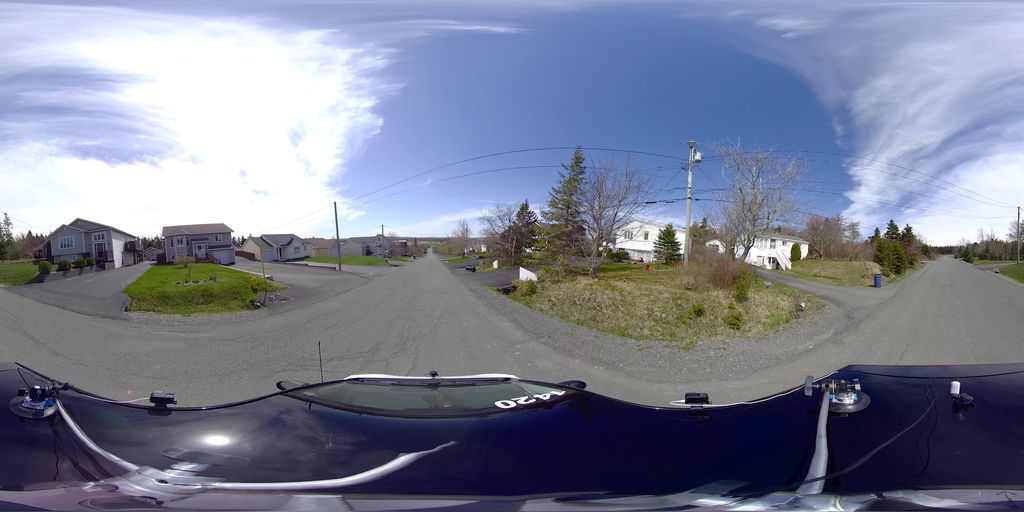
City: st_johns